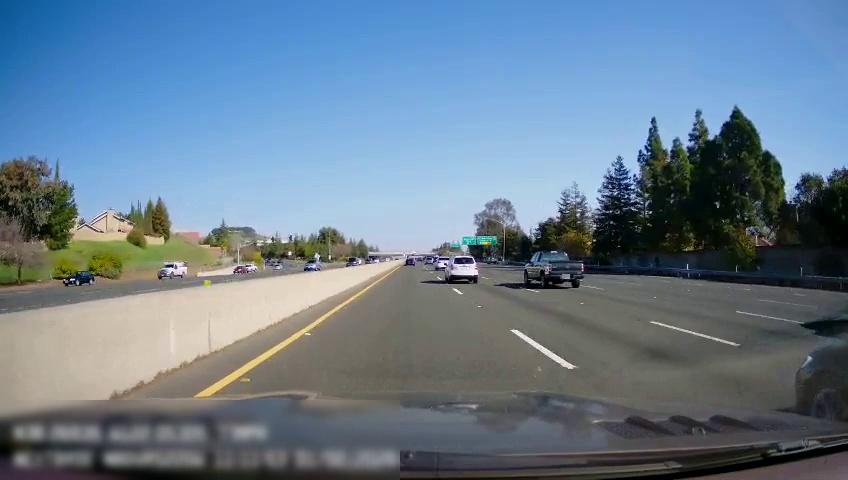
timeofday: Day
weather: Sunny
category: Drivable Space
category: Drivable Space
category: Vehicles | Car
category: Vehicles | Truck
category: Vehicles | Truck
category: Vehicles | Car
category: Vehicles | SUV
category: Vehicles | Car
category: Vehicles | SUV
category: Vehicles | Car
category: Vehicles | Car
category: Vehicles | SUV
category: Vehicles | Truck
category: Vehicles | SUV
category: Vehicles | SUV
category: Vehicles | Car
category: Lanes | Alternate Lane
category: Lanes | Current Lane
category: Lanes | Current Lane
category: Lanes | Alternate Lane
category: Lanes | Alternate Lane
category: Lanes | Opposite Lane
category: Traffic | Signs
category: Traffic | Signs